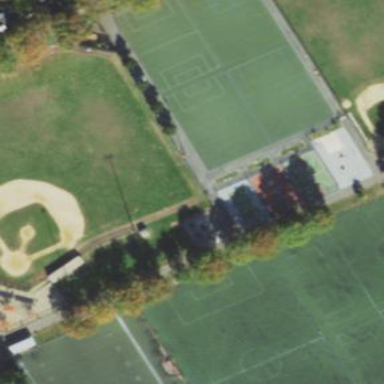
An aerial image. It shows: Soccer pitch designated for leisure and sports activities.